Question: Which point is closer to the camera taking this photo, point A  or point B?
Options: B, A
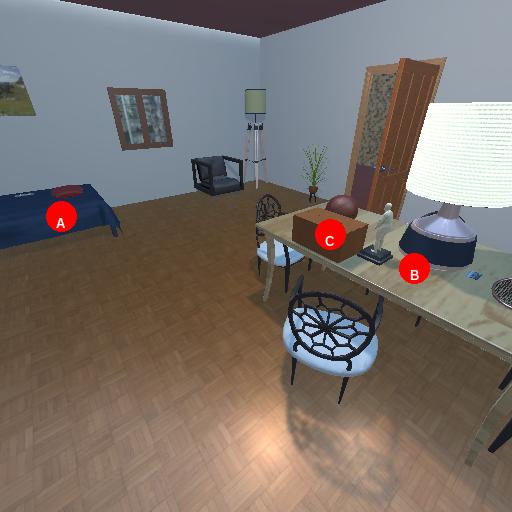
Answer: B